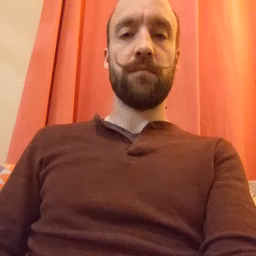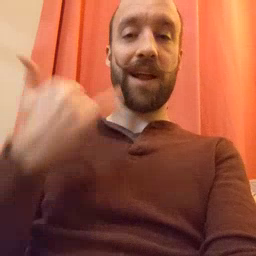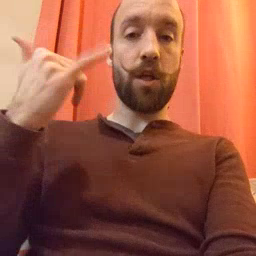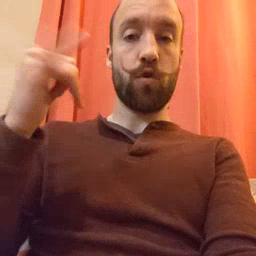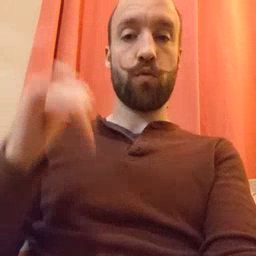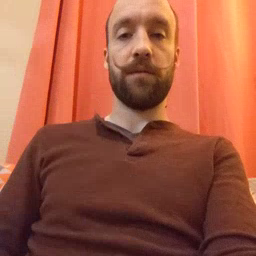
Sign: yellow